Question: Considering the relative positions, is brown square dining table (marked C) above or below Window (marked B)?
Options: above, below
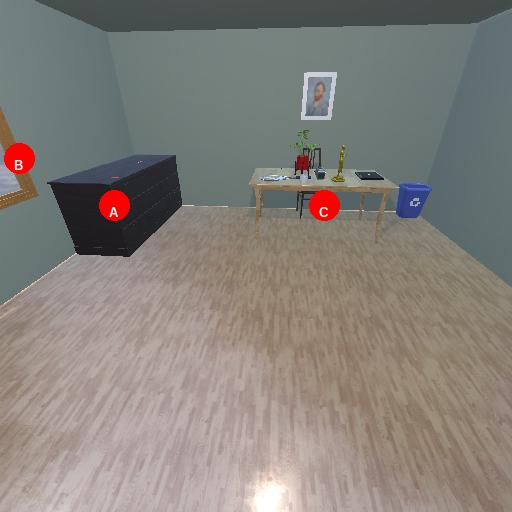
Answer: above